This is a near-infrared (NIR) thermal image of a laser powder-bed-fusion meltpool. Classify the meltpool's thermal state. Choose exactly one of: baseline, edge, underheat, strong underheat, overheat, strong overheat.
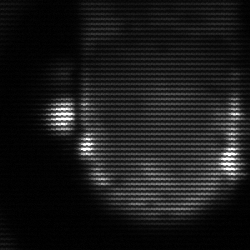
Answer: baseline